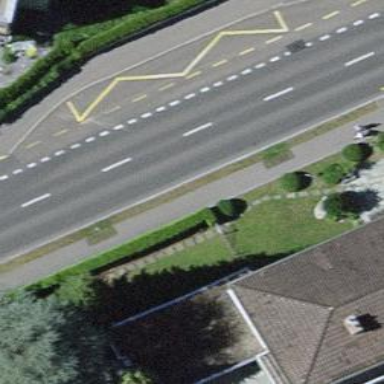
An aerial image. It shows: Public transport stop position.